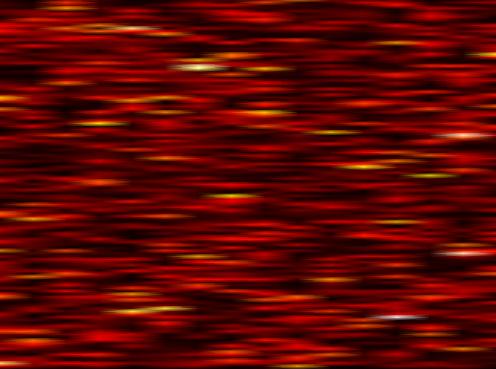
Label: FBMC